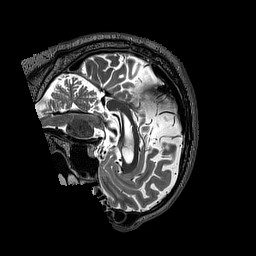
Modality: T2w
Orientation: sagittal
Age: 63
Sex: male
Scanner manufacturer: siemens
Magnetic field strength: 3 T
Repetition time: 3.2 s
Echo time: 0.567 s